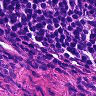
Metastatic tissue present: no